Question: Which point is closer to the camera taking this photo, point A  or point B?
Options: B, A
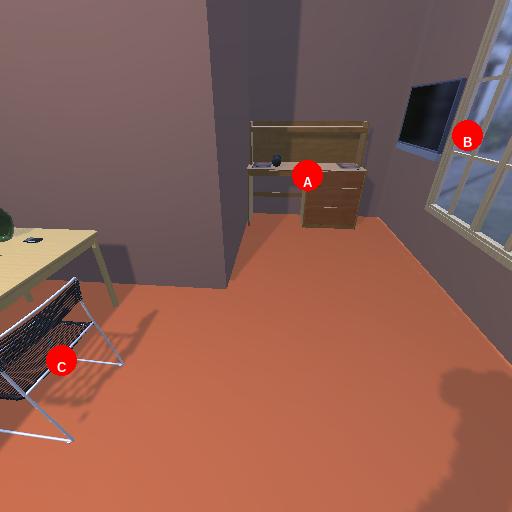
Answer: B